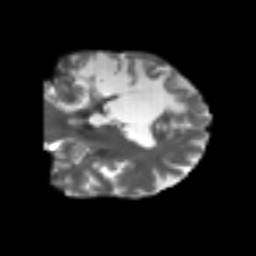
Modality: T2w
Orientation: coronal
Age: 43
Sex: male
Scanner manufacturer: siemens
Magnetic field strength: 3 T
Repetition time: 4.999 s
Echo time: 0.07946 s